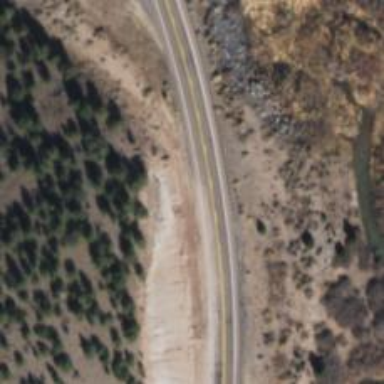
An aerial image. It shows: Abandoned road.